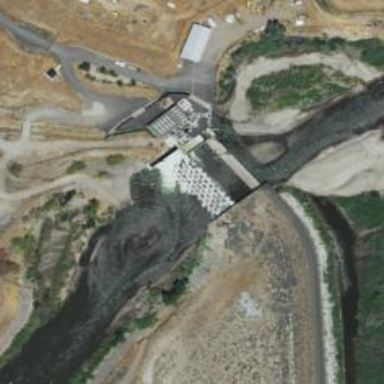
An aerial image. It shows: Spillway within waterway.